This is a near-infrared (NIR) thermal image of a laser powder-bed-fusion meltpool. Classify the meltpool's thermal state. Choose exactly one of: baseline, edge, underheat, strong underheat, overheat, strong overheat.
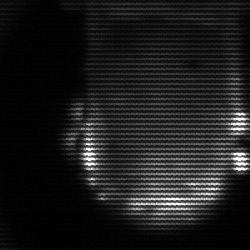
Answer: baseline